Field crop: tomato
Growth stage: 1
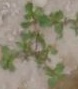
Species: portulaca